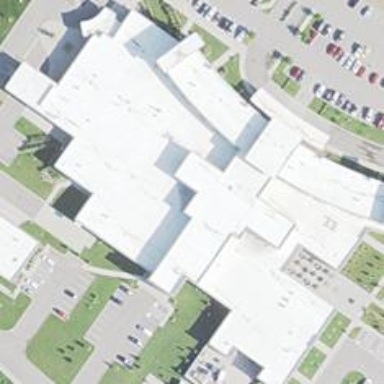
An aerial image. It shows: Hospital building.